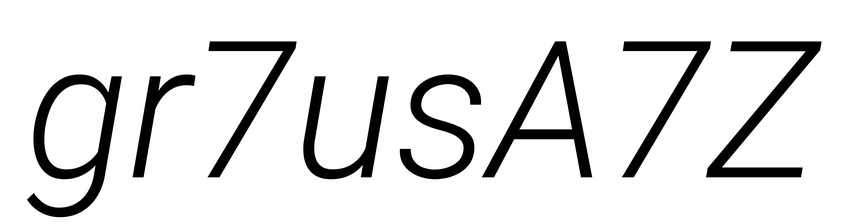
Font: Roboto-Italic_Light_Italic